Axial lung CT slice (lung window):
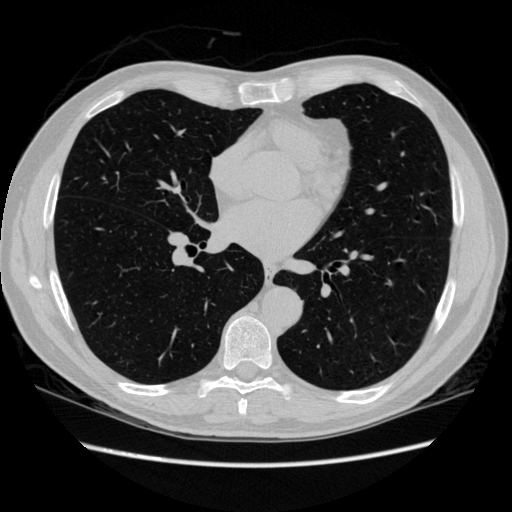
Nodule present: no